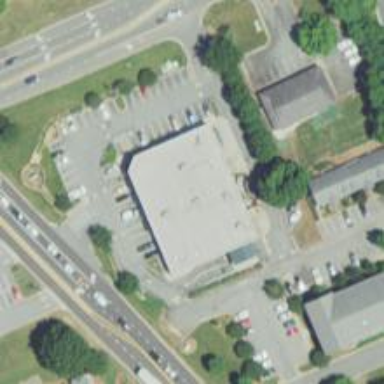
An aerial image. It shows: Pharmacy providing healthcare services.